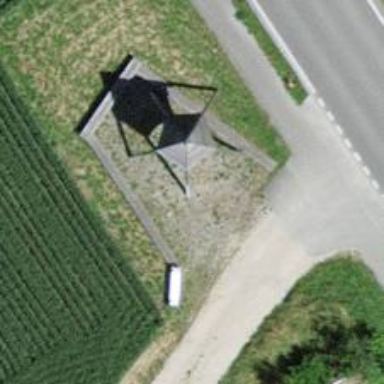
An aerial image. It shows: Historic monument.